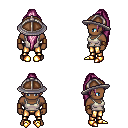
a pixel art fantasy rpg character, male body template, human, dark skin, white pirate shirt, gold greaves, pink extra-long topknot hairstyle, chain helm, leather bracers, gold boots, four views (front, back, left, right), 2x2 character sprite sheet, small pixel art, hard edges, no anti-aliasing